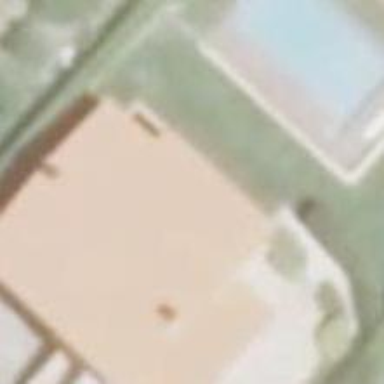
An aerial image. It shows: Simple and straightforward house.